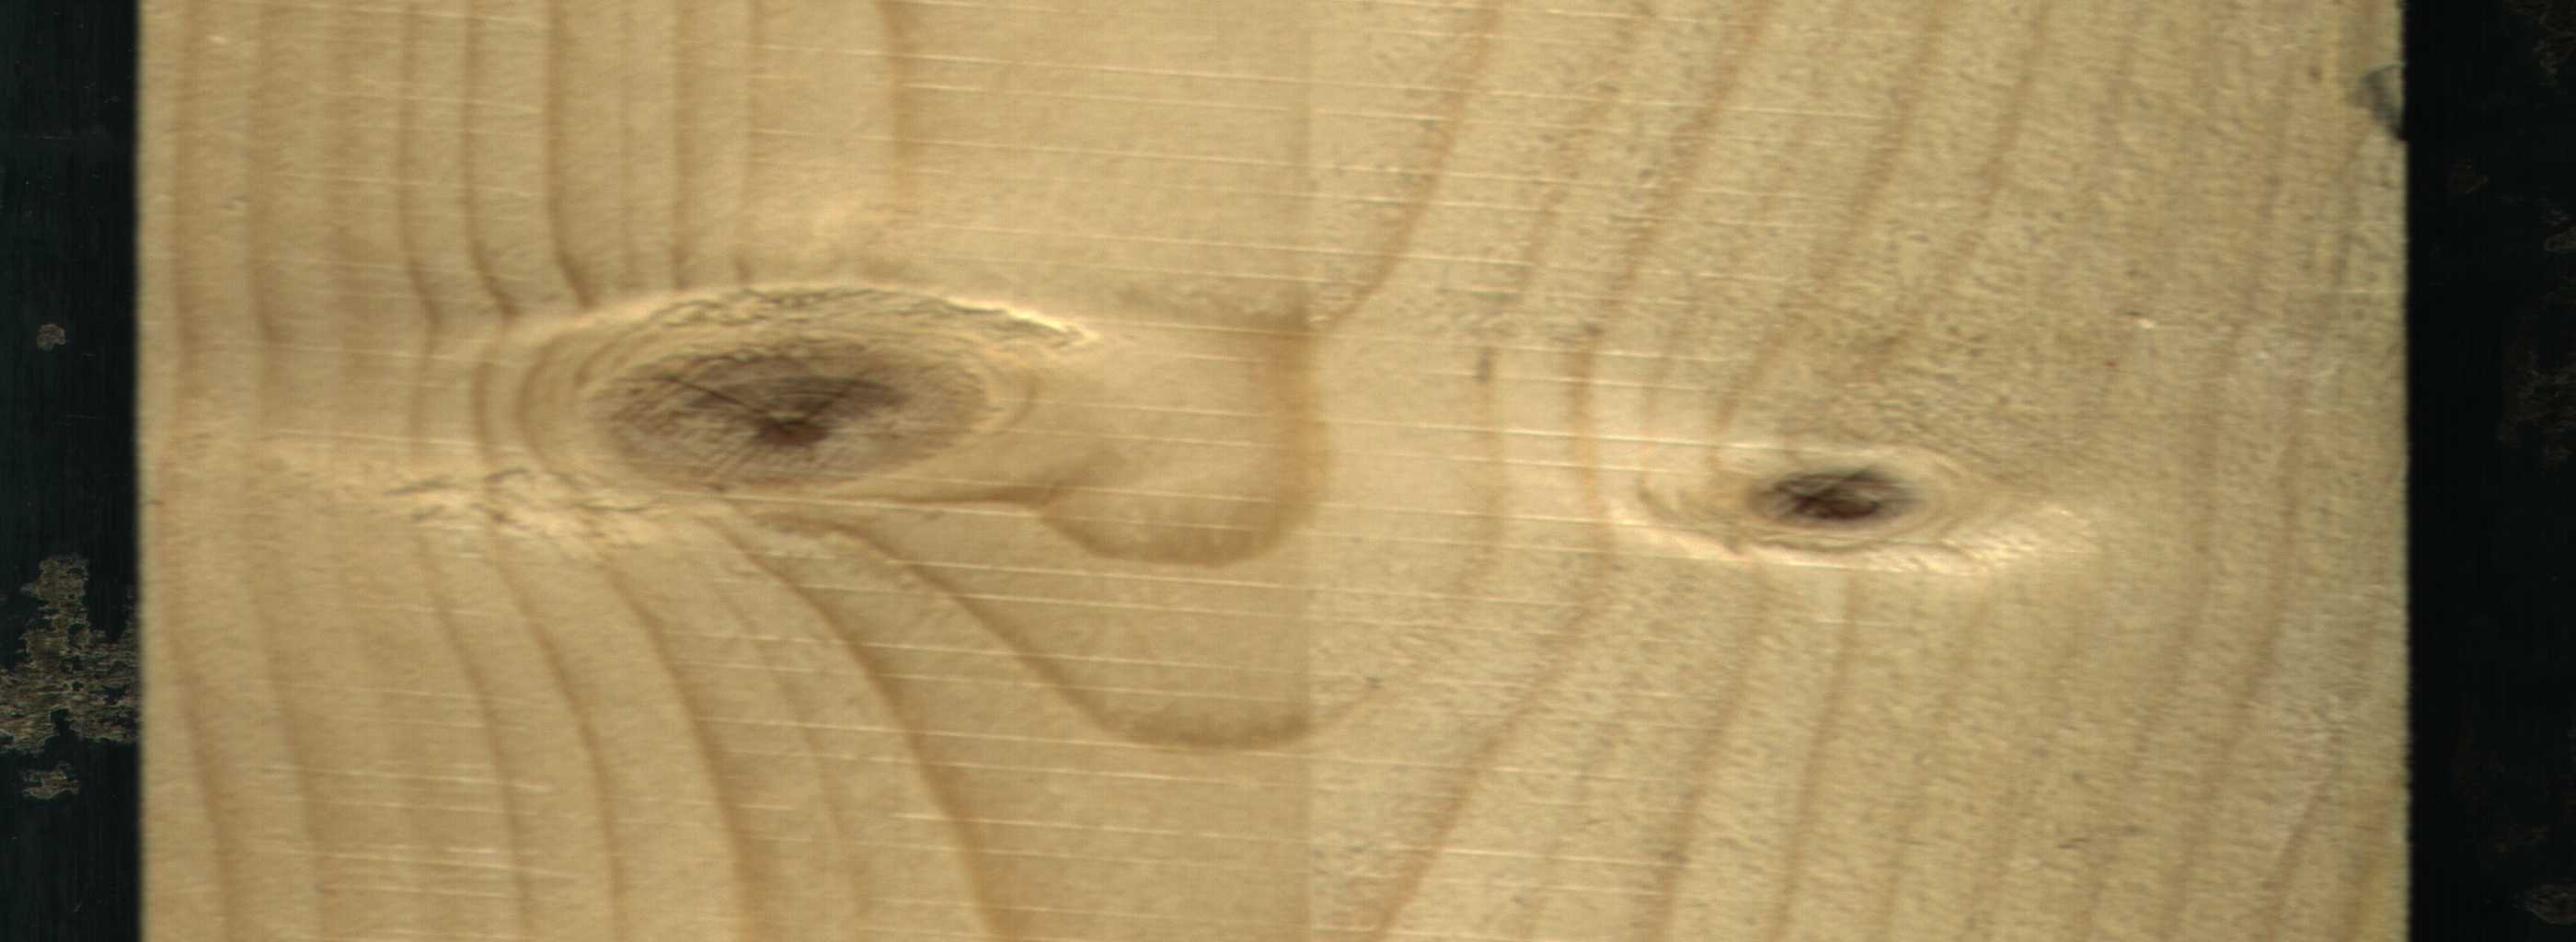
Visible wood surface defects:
knot_with_crack
Dead_Knot
Live_Knot
Live_Knot